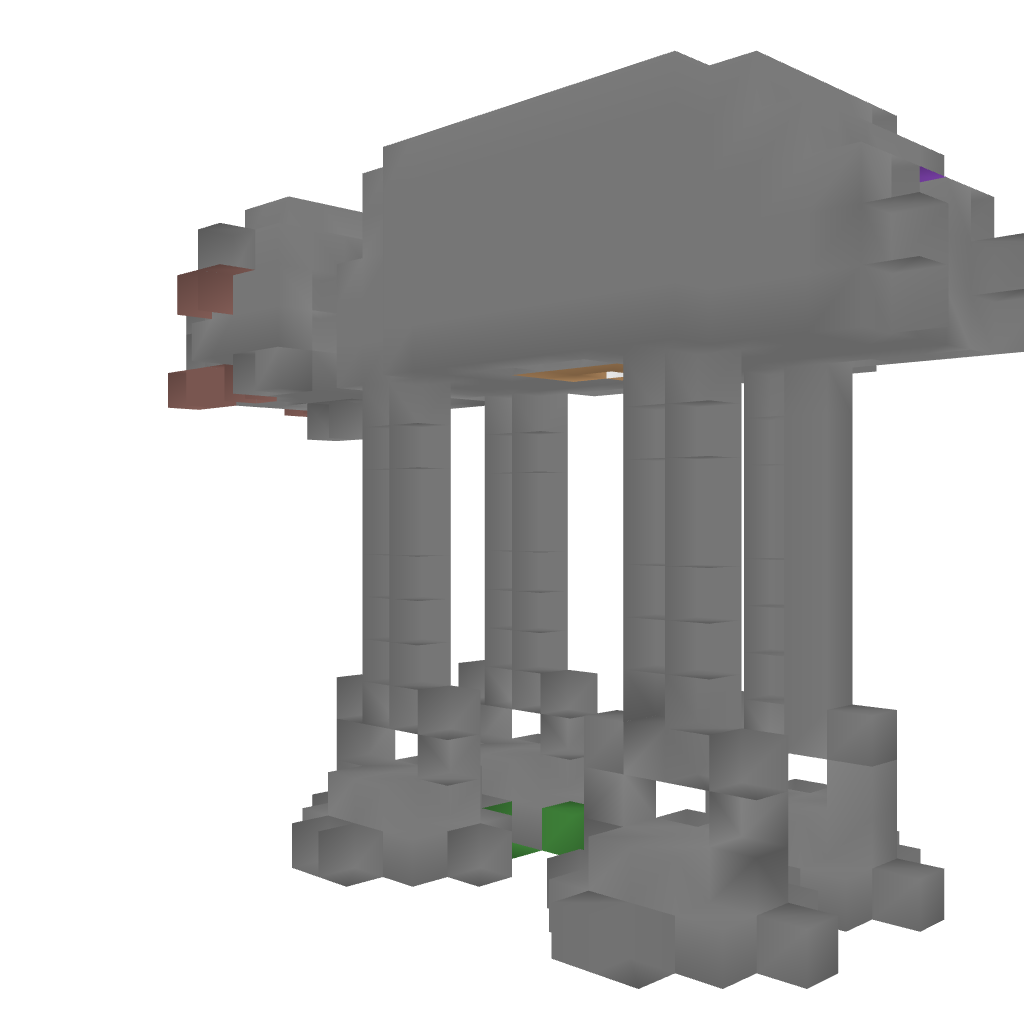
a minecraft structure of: AT-AT (Small) bad low quality